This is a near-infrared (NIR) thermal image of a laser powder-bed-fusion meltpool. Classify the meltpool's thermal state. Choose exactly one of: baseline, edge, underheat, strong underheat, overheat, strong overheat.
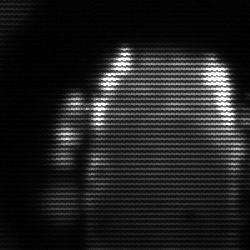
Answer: baseline